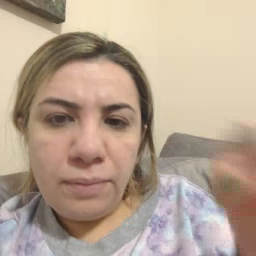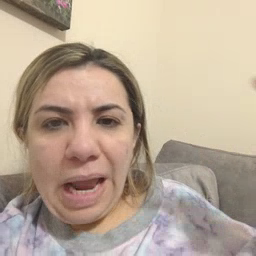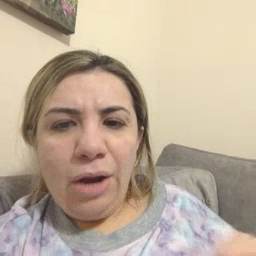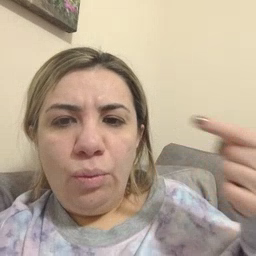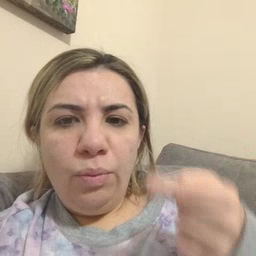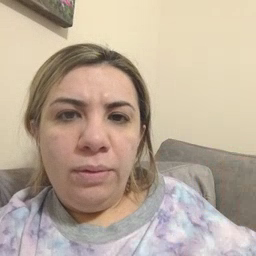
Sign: owie